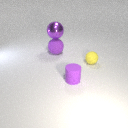
small yellow rubber sphere in front of large purple rubber sphere